Question:
I have the sources of these letters and I am trying to create the gray effect around in objective-c.
But I can not, does anyone have an idea how to do this?
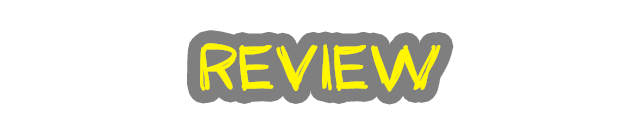
Answer: Take a look at <URL>.
It's good because it adds and not inner border on characters and it's very easy to customise it.
'''
GSBorderLabel *myLabel = [[GSBorderLabel alloc] initWithFrame:CGRectMake(0, 50, 300, 100)];
myLabel.textColor = [UIColor yellowColor];
myLabel.textAlignment = NSTextAlignmentCenter;
myLabel.borderColor = [UIColor grayColor];
myLabel.borderWidth = 20;
myLabel.text = @"Review";
myLabel.font = [UIFont fontWithName:@"Party LET" size:60.0];
'''